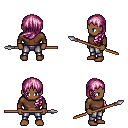
a pixel art fantasy rpg character, male body template, human, dark skin, brown long-sleeve shirt, metal pants, pink left-swept hairstyle, spear, four views (front, back, left, right), 2x2 character sprite sheet, small pixel art, hard edges, no anti-aliasing